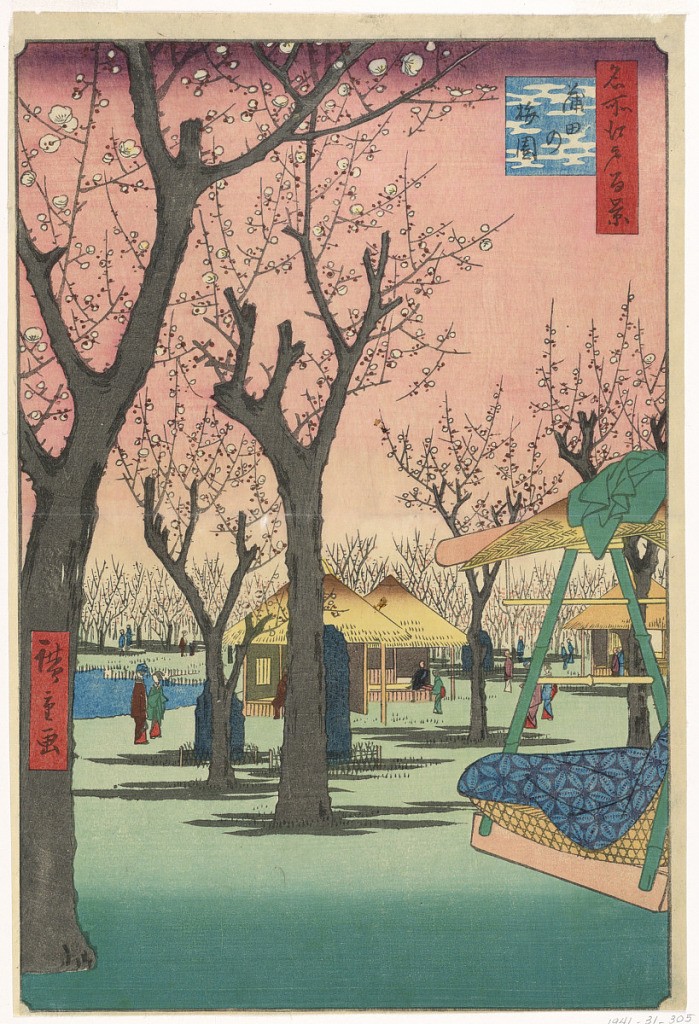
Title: Plum Garden, Kamata (Kamata no Umezono) From the Series One hundred Views of Edo
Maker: Ando Hiroshige, Japanese, 1797–1858
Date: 1857
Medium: Woodblock print in colored ink on paper
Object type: Print
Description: The scene of the plum orchard depicts a gradation of the pink sky that compliments the blossoms blooming on the trees. The right side contains a palanquin with the traveler's green overgarment flung over the top. Assuming he has stopped to drink sake, admire the calligraphy on the stone stelae, as well as take in the beauty of nature. Throughout the print are a dozen other figures also embracing this particular moment in time.